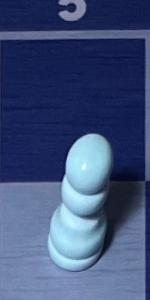
Label: Pawn_White